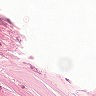
Metastatic tissue present: no